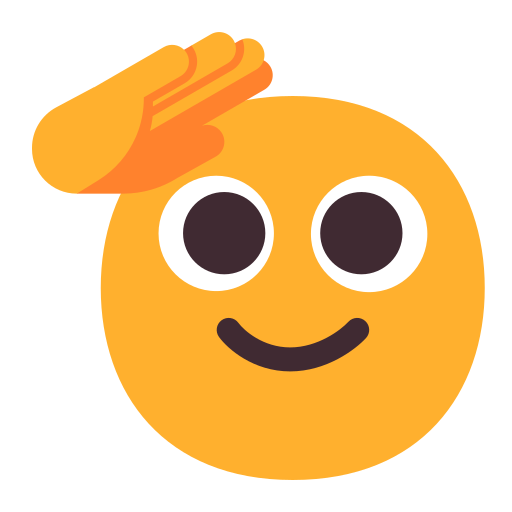
saluting face flat